高三 · 代数
已知复数 $z=1-i(i$ 是虚数单位 $)$.

(1) 求 $z^{2}-z$;

(2) 如图, 复数 $z_{1}, z_{2}$ 在复平面上的对应点分别是 $\mathrm{A}, \mathrm{B}$, 求 $\frac{z_{1}+z_{2}}{z}$.
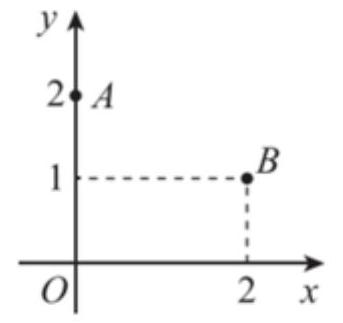
答案: (1) 【解析】 $\because z=1-i$, $\therefore z^{2}-z=(1-i)^{2}-(1-i)=1-2 i+i^{2}-1+i=-1-i$;

(2) 【解析】 $\because z_{1}=2 i, \quad z_{2}=2+i$,

$$
\therefore \frac{z_{1}+z_{2}}{z}=\frac{2 i+2+i}{1-i}=\frac{2+3 i}{1-i}=\frac{(2+3 i)(1+i)}{(1-i)(1+i)}=-\frac{1}{2}+\frac{5}{2} i
$$

【分析】（1）把 $z=1-i$ 代入 $z^{2}-z$, 再由复数代数形式的乘除运算化简得答案; (2) 由图形求得 $z_{1}, z_{2}$, 代入 $\frac{z_{1}+z_{2}}{z}$, 再由复数代数形式的乘除运算化简得答案.
解析: 答案: (1) 【解析】 $\because z=1-i$, $\therefore z^{2}-z=(1-i)^{2}-(1-i)=1-2 i+i^{2}-1+i=-1-i$;

(2) 【解析】 $\because z_{1}=2 i, \quad z_{2}=2+i$,

$$
\therefore \frac{z_{1}+z_{2}}{z}=\frac{2 i+2+i}{1-i}=\frac{2+3 i}{1-i}=\frac{(2+3 i)(1+i)}{(1-i)(1+i)}=-\frac{1}{2}+\frac{5}{2} i
$$

【分析】（1）把 $z=1-i$ 代入 $z^{2}-z$, 再由复数代数形式的乘除运算化简得答案; (2) 由图形求得 $z_{1}, z_{2}$, 代入 $\frac{z_{1}+z_{2}}{z}$, 再由复数代数形式的乘除运算化简得答案.